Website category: phone
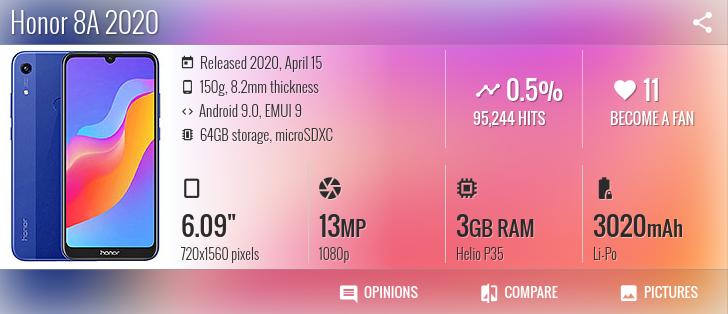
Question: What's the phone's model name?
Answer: Honor 8A 2020

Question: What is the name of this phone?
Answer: Honor 8A 2020

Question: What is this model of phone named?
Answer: Honor 8A 2020

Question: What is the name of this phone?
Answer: Honor 8A 2020

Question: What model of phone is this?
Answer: Honor 8A 2020

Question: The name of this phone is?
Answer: Honor 8A 2020

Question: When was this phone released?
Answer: Released 2020, April 15

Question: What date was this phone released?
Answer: Released 2020, April 15

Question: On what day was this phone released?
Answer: Released 2020, April 15

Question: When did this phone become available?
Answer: Released 2020, April 15

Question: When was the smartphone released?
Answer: Released 2020, April 15

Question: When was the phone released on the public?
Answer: Released 2020, April 15

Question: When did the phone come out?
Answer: Released 2020, April 15

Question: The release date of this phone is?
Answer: Released 2020, April 15

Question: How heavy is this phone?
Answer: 150g

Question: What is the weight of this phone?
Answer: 150g

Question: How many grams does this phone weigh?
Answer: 150g

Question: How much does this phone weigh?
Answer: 150g

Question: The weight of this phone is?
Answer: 150g

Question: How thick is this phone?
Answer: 8.2mm thickness

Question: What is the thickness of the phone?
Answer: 8.2mm thickness

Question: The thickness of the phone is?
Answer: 8.2mm thickness

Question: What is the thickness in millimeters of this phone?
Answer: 8.2mm thickness

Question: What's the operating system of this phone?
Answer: Android 9.0, EMUI 9

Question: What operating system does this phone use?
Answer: Android 9.0, EMUI 9

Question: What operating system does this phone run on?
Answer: Android 9.0, EMUI 9

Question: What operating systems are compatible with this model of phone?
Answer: Android 9.0, EMUI 9

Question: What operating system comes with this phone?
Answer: Android 9.0, EMUI 9

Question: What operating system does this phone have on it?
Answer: Android 9.0, EMUI 9

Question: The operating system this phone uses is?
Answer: Android 9.0, EMUI 9

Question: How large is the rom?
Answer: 64GB storage

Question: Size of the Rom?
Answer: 64GB storage

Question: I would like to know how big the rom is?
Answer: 64GB storage

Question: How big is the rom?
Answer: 64GB storage

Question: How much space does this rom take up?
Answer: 64GB storage

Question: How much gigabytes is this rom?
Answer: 64GB storage

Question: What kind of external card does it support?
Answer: microSDXC

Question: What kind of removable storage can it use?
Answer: microSDXC

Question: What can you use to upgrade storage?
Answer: microSDXC

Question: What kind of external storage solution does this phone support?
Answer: microSDXC

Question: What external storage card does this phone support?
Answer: microSDXC

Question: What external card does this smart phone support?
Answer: microSDXC

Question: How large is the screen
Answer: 6.09"

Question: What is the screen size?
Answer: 6.09"

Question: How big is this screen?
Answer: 6.09"

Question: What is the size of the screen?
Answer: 6.09"

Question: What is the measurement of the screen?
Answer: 6.09"

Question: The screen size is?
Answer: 6.09"

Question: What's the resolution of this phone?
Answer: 720x1560 pixels

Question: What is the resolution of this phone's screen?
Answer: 720x1560 pixels

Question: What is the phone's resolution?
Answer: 720x1560 pixels

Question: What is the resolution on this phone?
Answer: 720x1560 pixels

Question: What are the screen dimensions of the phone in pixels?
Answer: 720x1560 pixels

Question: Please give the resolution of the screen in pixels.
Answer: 720x1560 pixels

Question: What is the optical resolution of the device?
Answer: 720x1560 pixels

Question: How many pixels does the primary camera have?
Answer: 13 MP

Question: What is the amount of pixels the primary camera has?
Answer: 13 MP

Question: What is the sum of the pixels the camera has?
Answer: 13 MP

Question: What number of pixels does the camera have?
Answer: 13 MP

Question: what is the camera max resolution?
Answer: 13 MP

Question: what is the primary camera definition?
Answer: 13 MP

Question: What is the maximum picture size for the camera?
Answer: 13 MP

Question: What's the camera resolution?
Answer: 1080p

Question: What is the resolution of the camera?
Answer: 1080p